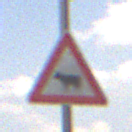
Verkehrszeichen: ViehtriebRechts
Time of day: Midday
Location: Outdoor (Nature)
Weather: PartlyCloudy
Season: NotSpecified
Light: Natural